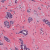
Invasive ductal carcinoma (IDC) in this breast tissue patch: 1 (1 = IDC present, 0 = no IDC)